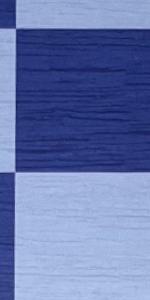
Label: Empty